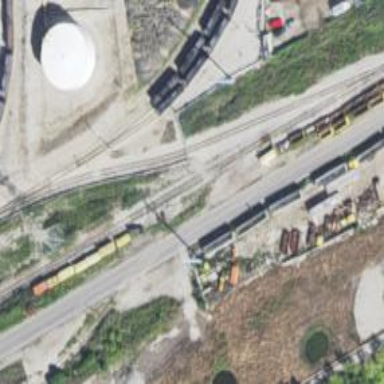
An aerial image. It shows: Railway siding with rails.